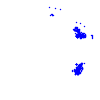
Particle: electron